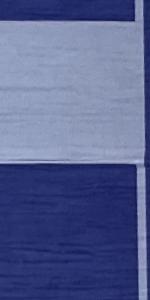
Label: Empty